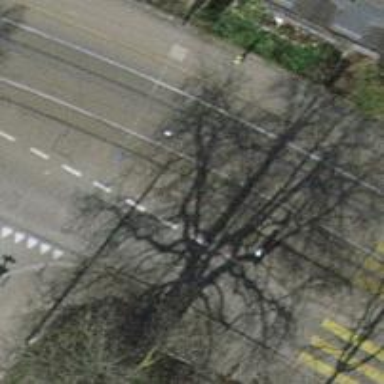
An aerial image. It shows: Kerb barrier.